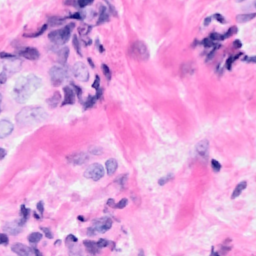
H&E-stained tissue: Breast